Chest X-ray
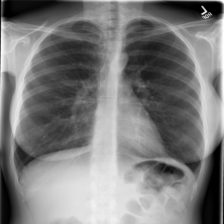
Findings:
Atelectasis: negative
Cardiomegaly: negative
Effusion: negative
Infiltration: negative
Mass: negative
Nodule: negative
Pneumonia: negative
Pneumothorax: negative
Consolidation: negative
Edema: negative
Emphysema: negative
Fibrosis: negative
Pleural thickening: negative
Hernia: negative